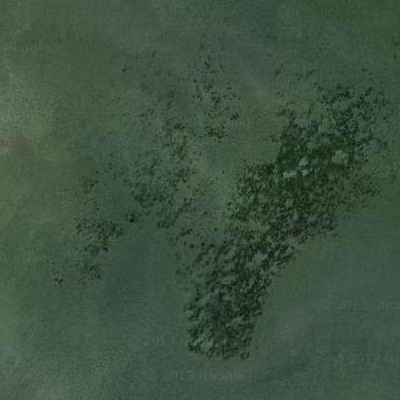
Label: RiverLake